Question: I use M1 Pro Mac, the project uses CocoaPods. After running the project it fails.
Debug: Yes
Release: No
Empty
> : In /Project/Pods/GoogleAnalytics/Libraries/libGoogleAnalytics.a(GAIUtil.o), building for iOS Simulator, but linking in object file built for iOS, file '/Project/Pods/GoogleAnalytics/Libraries/libGoogleAnalytics.a' for architecture arm64
I found this solution.
<URL>
When I add for all targets this error comes.
> Command PhaseScriptExecution failed with a nonzero exit code
Excluded Architectures .plist value:

I tried to clean Build folder and Derived data, restarted Mac and Xcode but it does not help.
Please help me to find the way to fix it. Thanks.
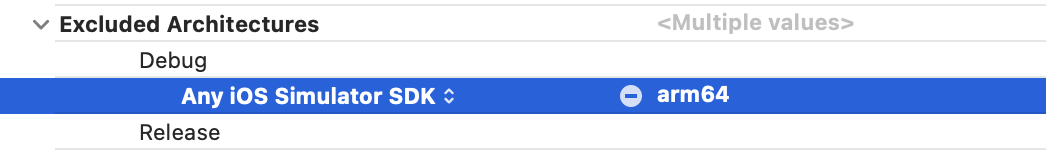
Answer: Go to build phases | Embed pod frameworks
Remove any entries in the output file list. Clean and rebuild.